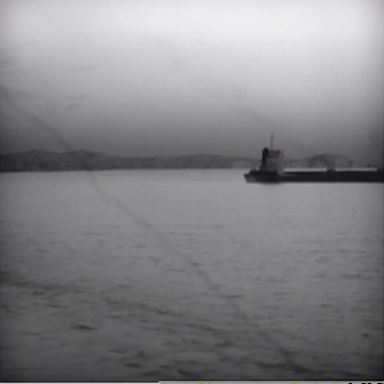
There is a liner in the infrared image.